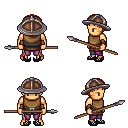
a pixel art fantasy rpg character, male body template, human, tanned skin, leather chest armor, magenta pants, light blonde plain hairstyle, chain helm, leather bracers, ghillies, spear, four views (front, back, left, right), 2x2 character sprite sheet, small pixel art, hard edges, no anti-aliasing